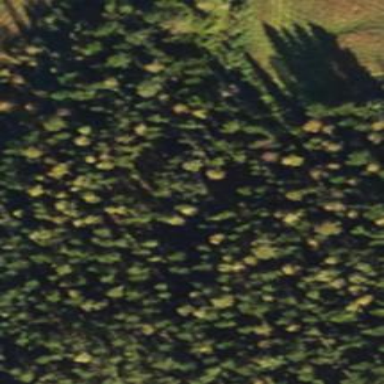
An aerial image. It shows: Forest area.